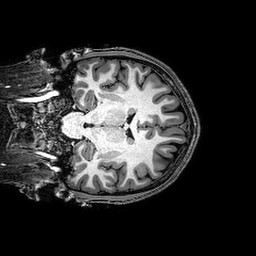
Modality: T1w
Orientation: coronal
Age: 23
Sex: male
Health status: healthy
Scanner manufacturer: philips
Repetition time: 0.008212 s
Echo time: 0.00377 s